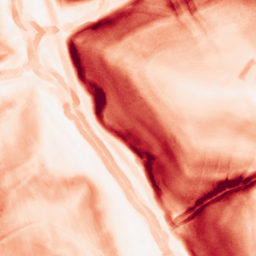
Category: morphological
Decomposition family: morphological_gradient
Decomposition parameters: size: 5
shape: diamond
Upsampling method: sinc_hamming
Upsampling parameters: scale: 4
kernel_size: 16
Upsampling scale: 4